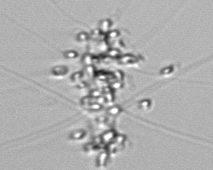
Label: Chaetoceros_didymus_TAG_external_flagellate